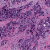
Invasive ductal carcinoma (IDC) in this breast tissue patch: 1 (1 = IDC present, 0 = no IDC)